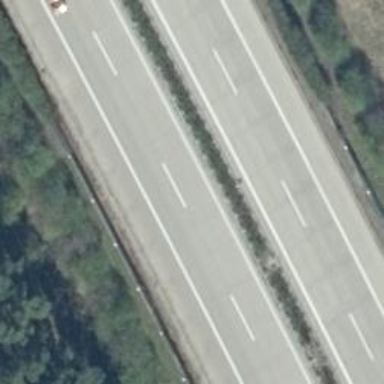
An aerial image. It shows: Motorway with concrete surface.